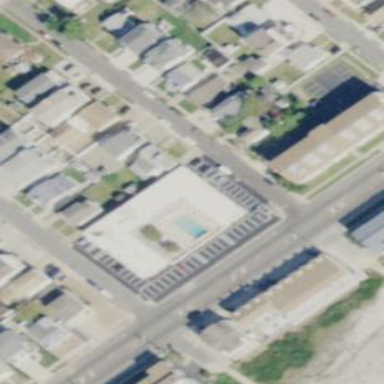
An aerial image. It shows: Apartment building.